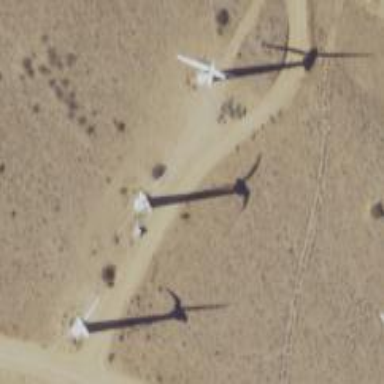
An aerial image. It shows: Wind power generator with wind turbines.